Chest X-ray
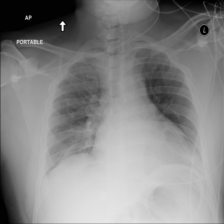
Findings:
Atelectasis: negative
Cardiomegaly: negative
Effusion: negative
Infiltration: negative
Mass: negative
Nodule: negative
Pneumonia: negative
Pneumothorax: negative
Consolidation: negative
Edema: positive
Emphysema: negative
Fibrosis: negative
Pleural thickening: negative
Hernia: negative